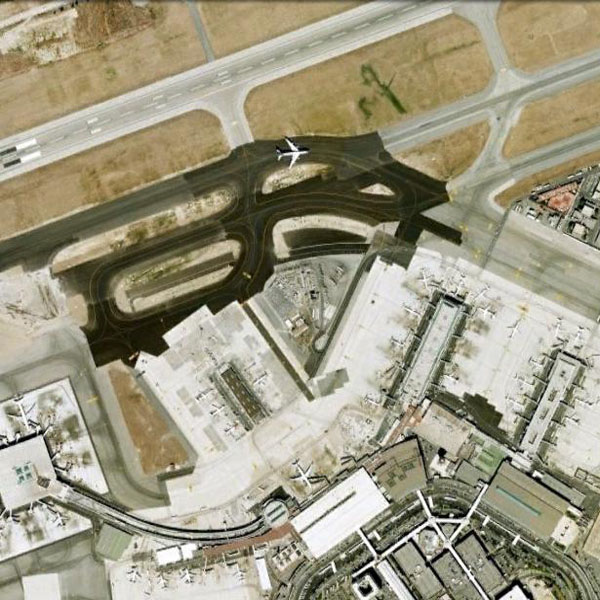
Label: Airport